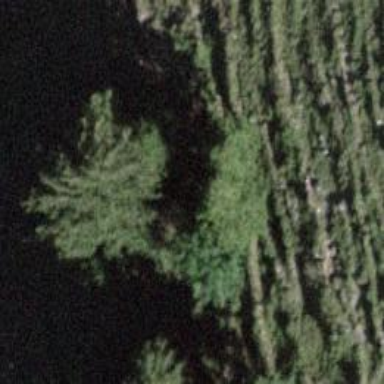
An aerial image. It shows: Evergreen needle-leaved tree.